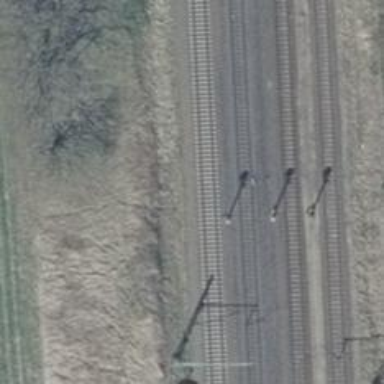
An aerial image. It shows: Railway signal.